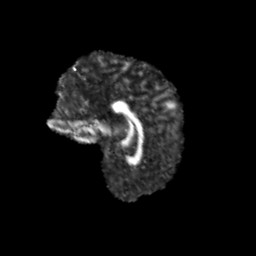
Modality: FA
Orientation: sagittal
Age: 10
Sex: female
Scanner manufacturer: siemens
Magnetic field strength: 3 T
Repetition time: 3.8 s
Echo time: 0.07 s